Question: im trying to bind a googlemap in a website but it dont show the map correctly if I use jquery.
The source looks like this:
'''
<!DOCTYPE html>
<html>
<head>
<title>Startseite</title>
<meta name="viewport" content="width=device-width, initial-scale=1" />
<link rel="stylesheet" href="http://code.jquery.com/mobile/1.4.0/jquery.mobile-1.4.0.min.css" />
<script src="http://code.jquery.com/jquery-1.10.2.min.js"></script>
<script src="http://code.jquery.com/mobile/1.4.0/jquery.mobile-1.4.0.min.js"></script>
<!-- GoogleMaps !-->
<script src="http://maps.google.com/maps/api/js?sensor=true" type="text/javascript"></script>
<script src="./js/jquery.ui.map.full.min.js" type="text/javascript"></script>
<script type="text/javascript">
$(function() {
// Also works with: var yourStartLatLng = '59.<PHONE>, 18.<PHONE>';
var yourStartLatLng = new google.maps.LatLng(59.<PHONE>, 18.<PHONE>);
$('#map_canvas').gmap({'center': yourStartLatLng});
});
</script>
</head>
<body>
<div data-role="page" id="startseite">
<div data-role="header" data-theme="a">
<h1>Titel</h1>
</div>
<!--<div data-role="main" class="ui-content">!-->
<div data-role="tabs" id="tabs" >
<div data-role="navbar" data-iconpos="left">
<ul>
<li><a href="#one" data-ajax="false" class="ui-btn-active" data-icon="search">tab1</a></li>
<li><a href="#two" data-ajax="false" data-icon="location">Karte</a></li>
</ul>
</div>
<div id="one" class="ui-body-d ui-content">
Page1
</div>
<div id="two" class="ui-body-d ui-content">
<div style="width: 100%; height: 400px; position: relative" id="map_canvas"></div>
</div>
</div>
</div>
</body>
</html>
'''
So I'm getting this type of error:

I'm new in this GoogleMaps thing so sorry if this is a simple question but I couldn't find a solution for it.
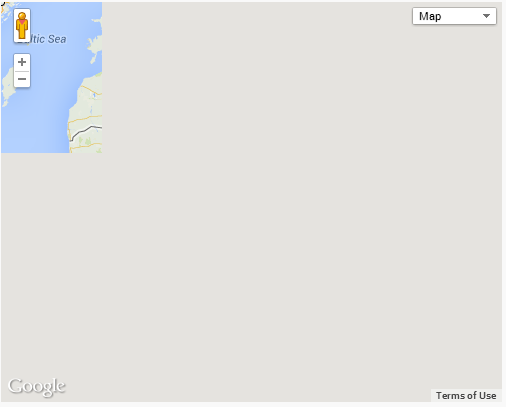
Answer: Delay the initialization of the map until the first time the tab with the map is displayed.
'''
<script type="text/javascript">
$(function() {
var map = null;
$("#tabs").on("tabsactivate", function (event, ui) {
if ((ui.newPanel.attr('id') == 'two') && !map) {
var yourStartLatLng = new google.maps.LatLng(59.<PHONE>, 18.<PHONE>);
map = $('#map_canvas').gmap({'center': yourStartLatLng});
}
});
});
</script>
'''
<URL>